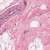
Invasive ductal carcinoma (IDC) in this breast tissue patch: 0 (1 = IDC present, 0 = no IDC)